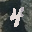
Label: 4